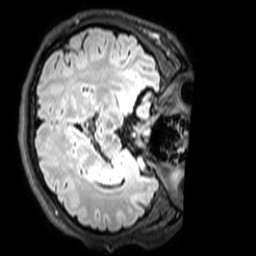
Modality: T1w
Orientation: axial
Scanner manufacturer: philips
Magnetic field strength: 3 T
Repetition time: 4.8 s
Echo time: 0.2586 s